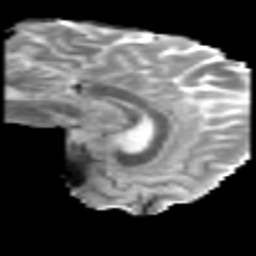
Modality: MD
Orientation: sagittal
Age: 22
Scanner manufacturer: philips
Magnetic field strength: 3 T
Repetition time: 8.6 s
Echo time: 0.127 s